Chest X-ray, PA view. Patient: 41 years old, sex F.
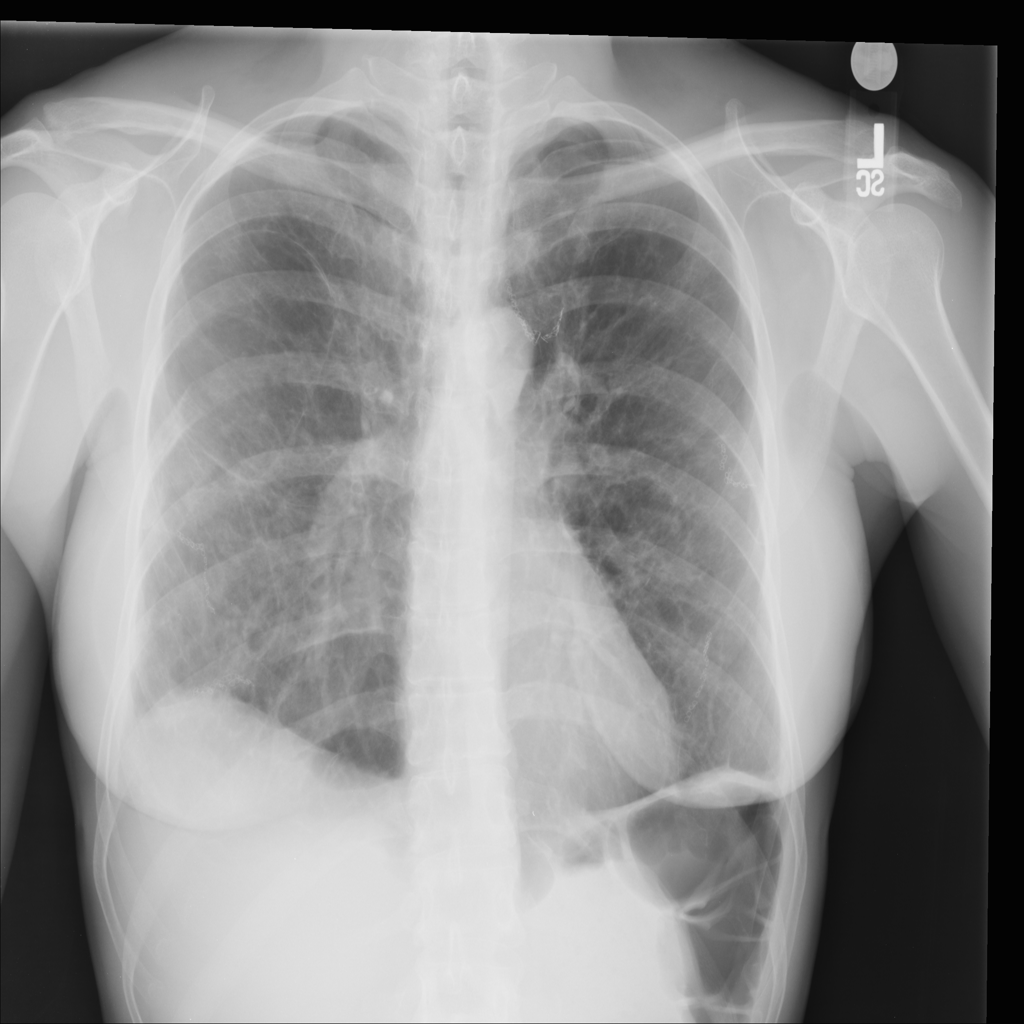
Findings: Pneumothorax